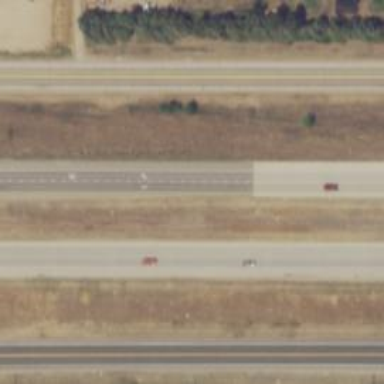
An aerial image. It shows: Asphalt highway with grade1 tracktype. It is expressway.